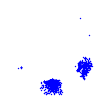
Particle: electron